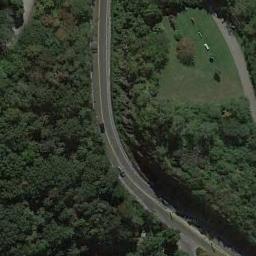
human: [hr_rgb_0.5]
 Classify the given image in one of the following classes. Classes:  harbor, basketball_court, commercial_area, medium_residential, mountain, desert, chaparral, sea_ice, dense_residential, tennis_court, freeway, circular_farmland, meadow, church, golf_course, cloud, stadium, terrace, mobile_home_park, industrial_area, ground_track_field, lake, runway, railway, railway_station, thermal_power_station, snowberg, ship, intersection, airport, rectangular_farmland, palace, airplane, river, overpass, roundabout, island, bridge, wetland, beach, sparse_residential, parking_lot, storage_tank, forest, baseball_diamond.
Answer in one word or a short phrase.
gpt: freeway